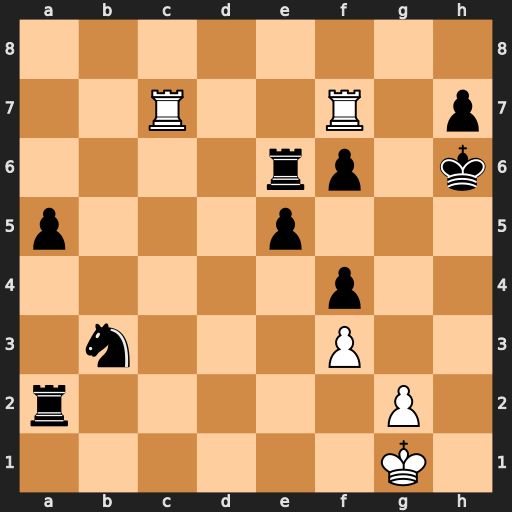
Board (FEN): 8/2R2R1p/4rp1k/p3p3/5p2/1n3P2/r5P1/6K1
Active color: w
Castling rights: -
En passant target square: -
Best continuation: Rxh7+ Kg5 Rcg7+ Kf5 Rh5#